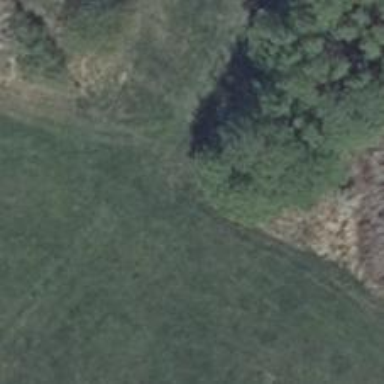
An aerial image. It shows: Hunting stand.